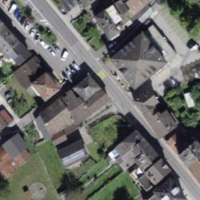
EUNIS habitat code: 54
Species observed at this site:
Milvus milvus
Ptyonoprogne rupestris
Corvus corax
Turdus merula